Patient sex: M
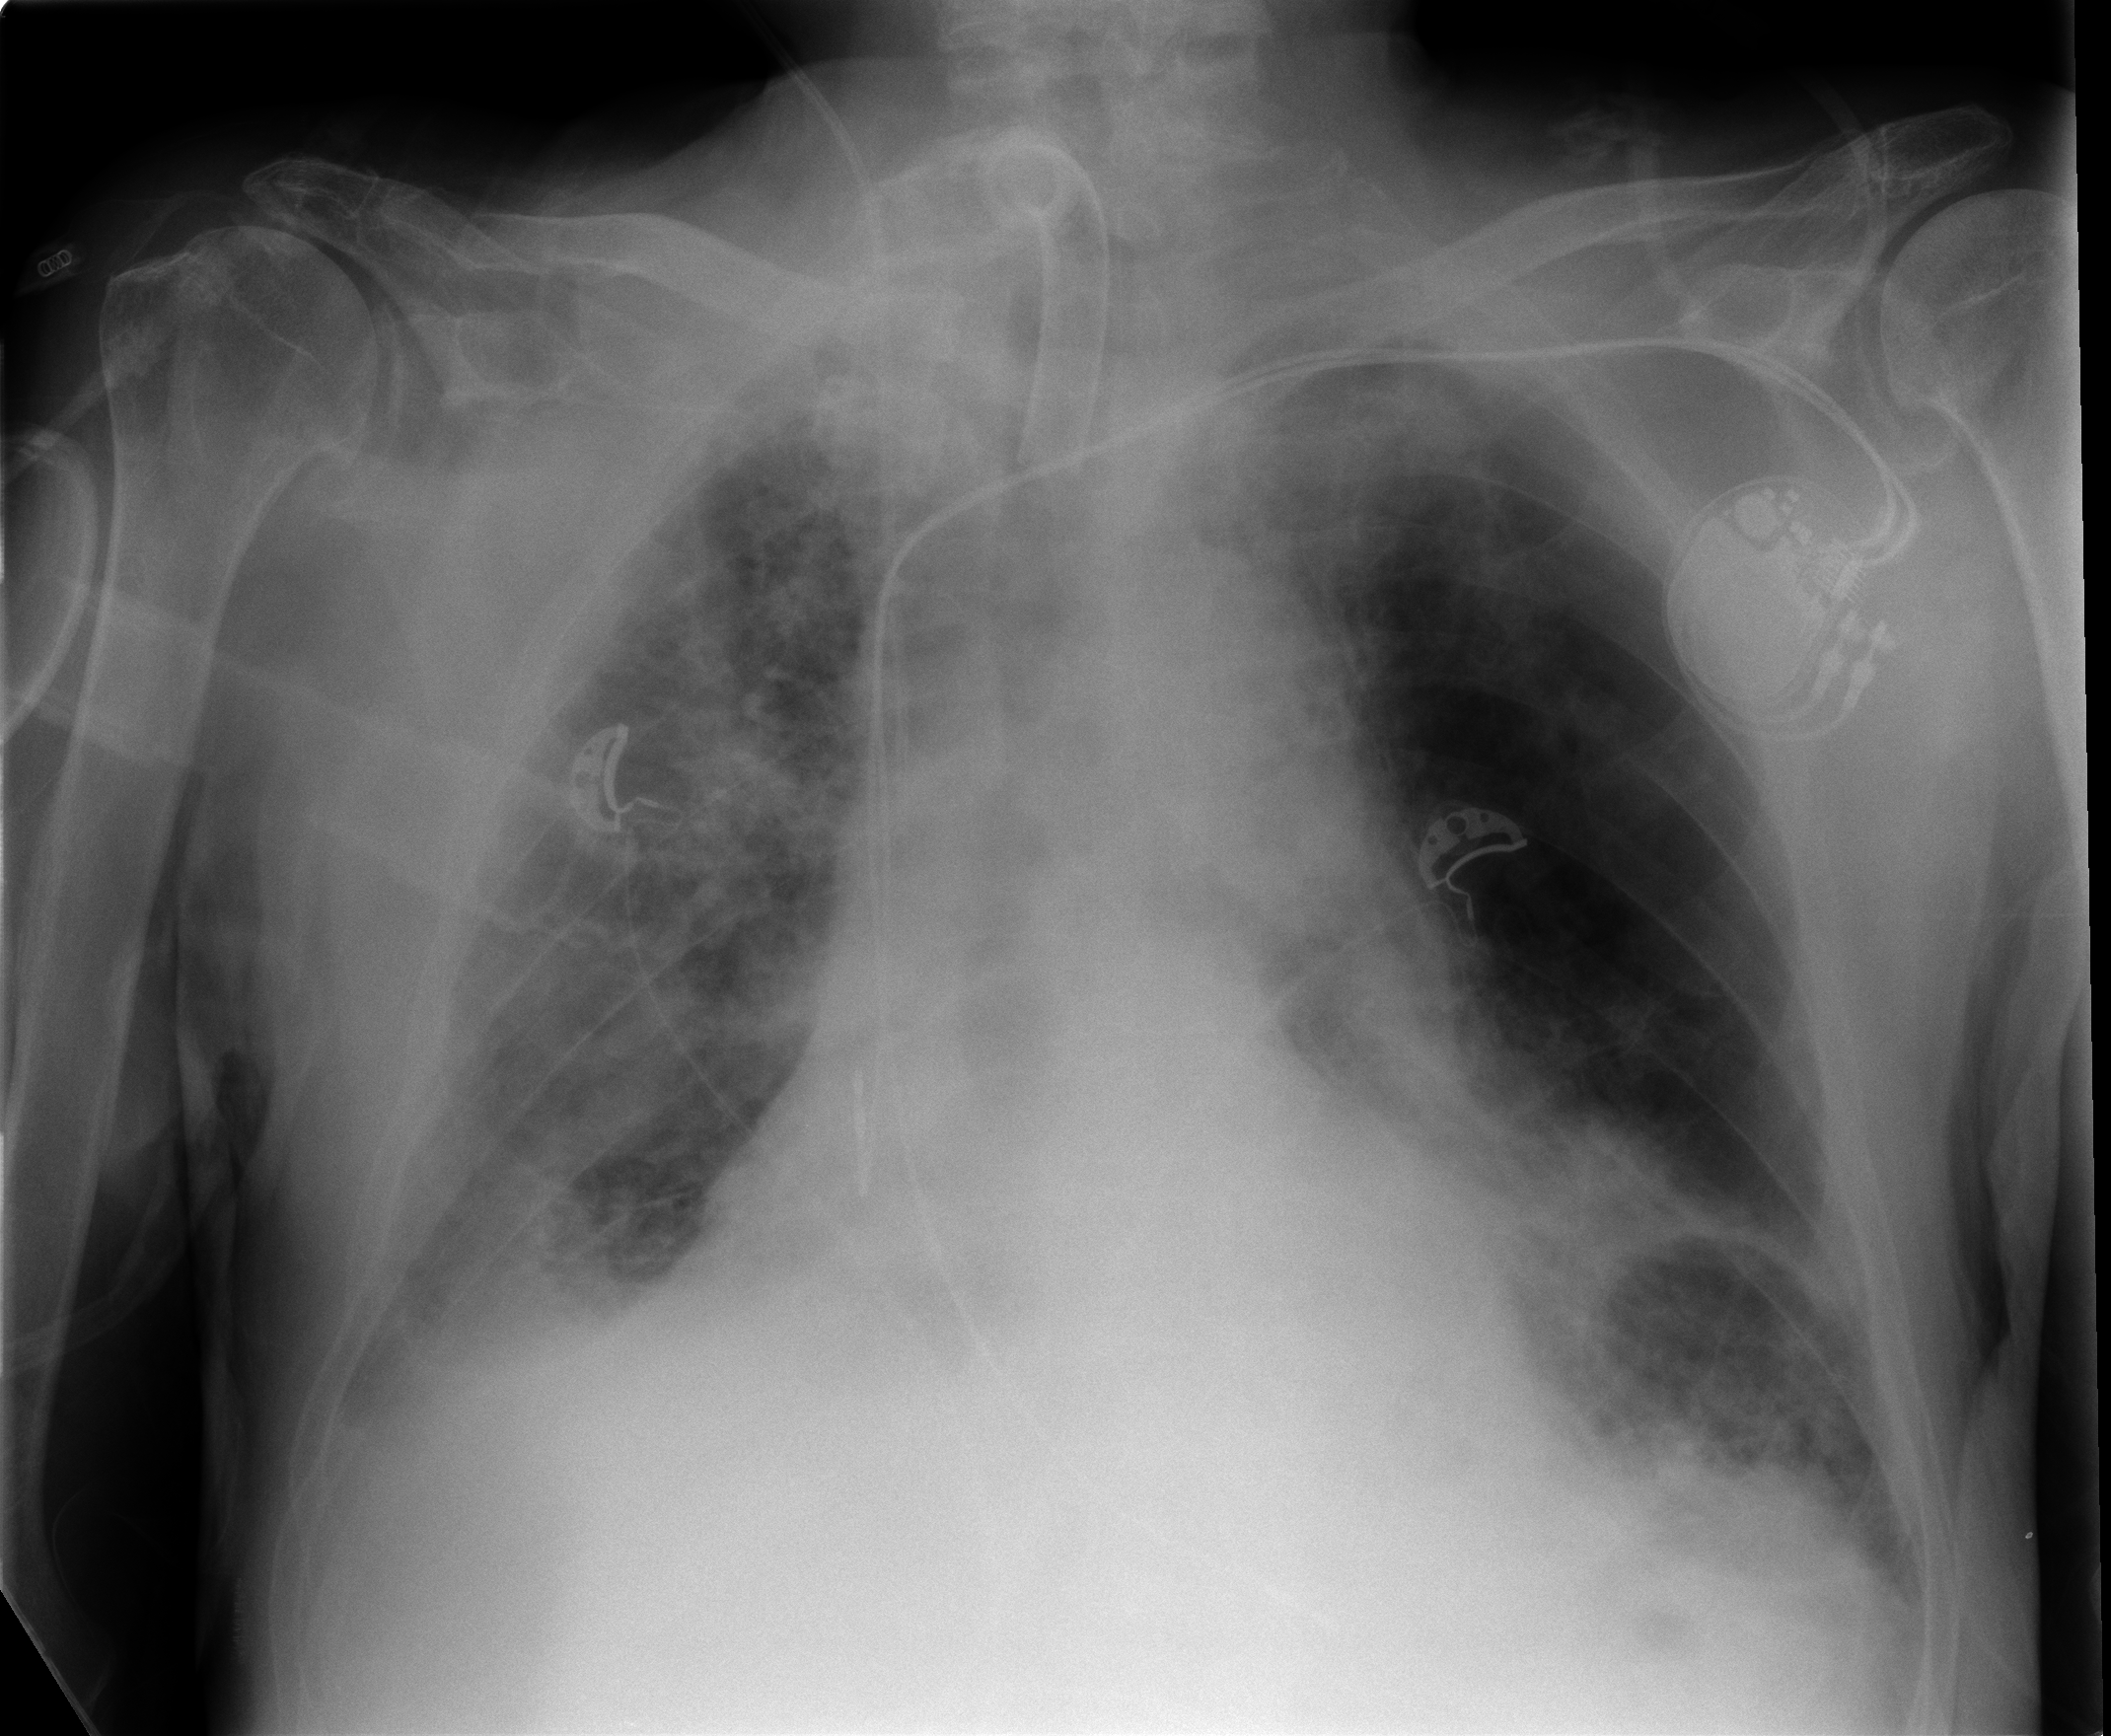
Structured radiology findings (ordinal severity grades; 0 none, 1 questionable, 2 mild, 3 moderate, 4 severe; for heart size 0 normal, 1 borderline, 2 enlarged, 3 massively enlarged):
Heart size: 0
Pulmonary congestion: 1
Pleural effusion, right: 1
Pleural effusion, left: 1
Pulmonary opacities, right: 3
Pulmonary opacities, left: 2
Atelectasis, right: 2
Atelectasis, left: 2